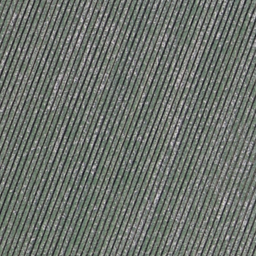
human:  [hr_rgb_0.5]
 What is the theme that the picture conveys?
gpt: farmland